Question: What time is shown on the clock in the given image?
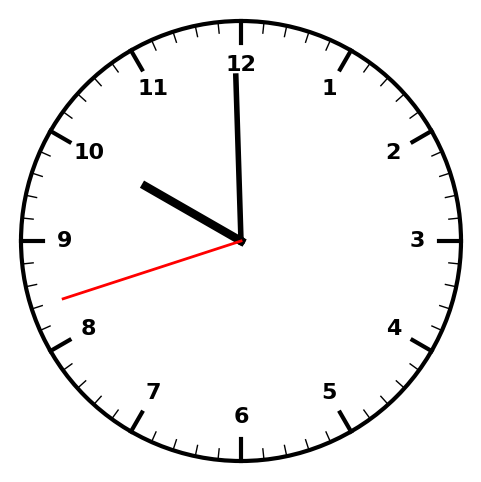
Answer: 09:59:42